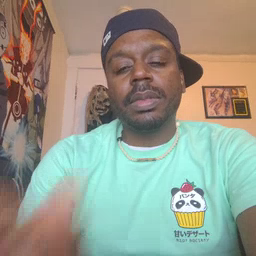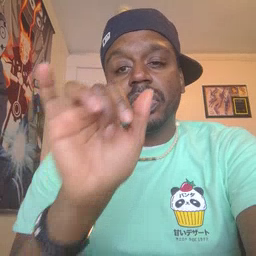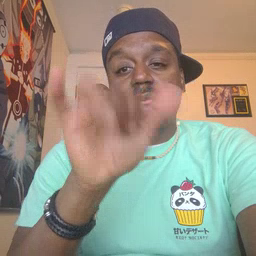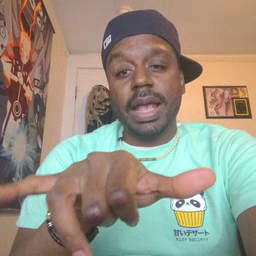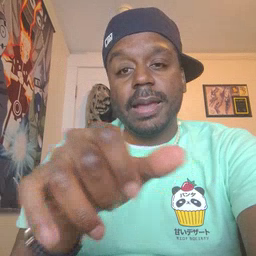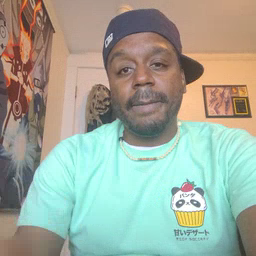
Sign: that